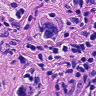
Metastatic tissue present: yes